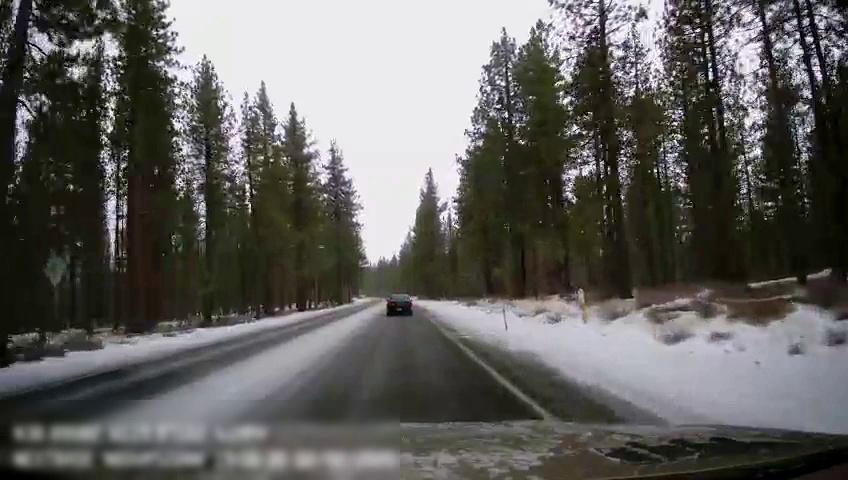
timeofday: Day
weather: Snowy
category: Drivable Space
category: Vehicles | Car
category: Lanes | Current Lane